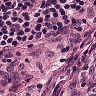
Metastatic tissue present: no